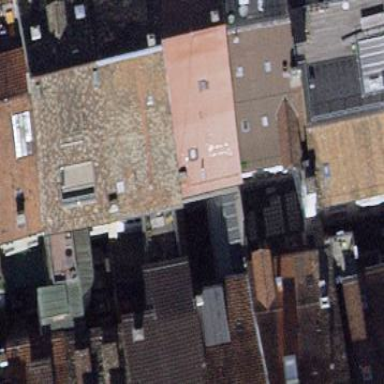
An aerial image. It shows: Apartments building with gabled roof oriented across.